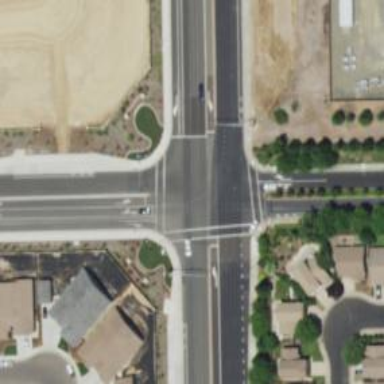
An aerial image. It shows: Asphalt road with secondary link designation.